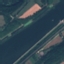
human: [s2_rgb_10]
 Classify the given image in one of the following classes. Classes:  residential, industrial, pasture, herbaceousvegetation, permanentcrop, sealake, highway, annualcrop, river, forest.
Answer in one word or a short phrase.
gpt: River